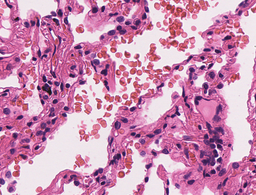
Tumor epithelial tissue: no
Tumor-associated stroma tissue: no
Normal tissue: yes